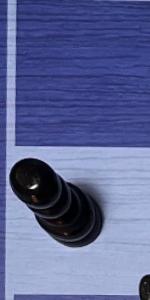
Label: Pawn_Black